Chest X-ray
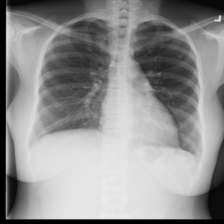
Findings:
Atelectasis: negative
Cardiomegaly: negative
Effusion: negative
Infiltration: negative
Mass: negative
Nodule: negative
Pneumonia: negative
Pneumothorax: negative
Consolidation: negative
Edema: negative
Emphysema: negative
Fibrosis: negative
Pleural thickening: negative
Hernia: negative